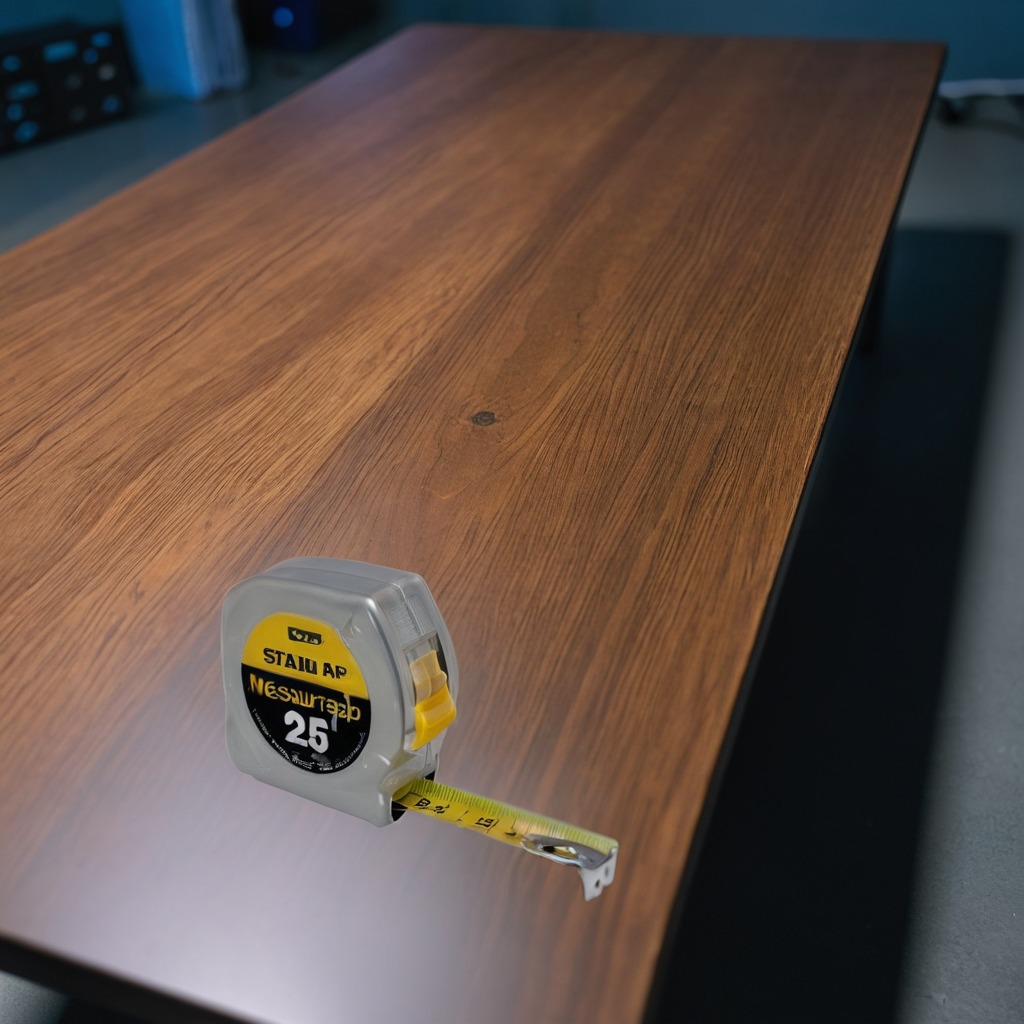
A measuring tape is lying on the table.